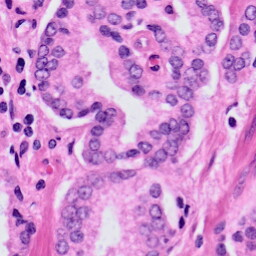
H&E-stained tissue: Prostate